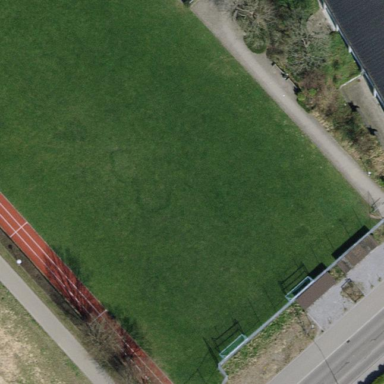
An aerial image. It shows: Grass pitch used for soccer.